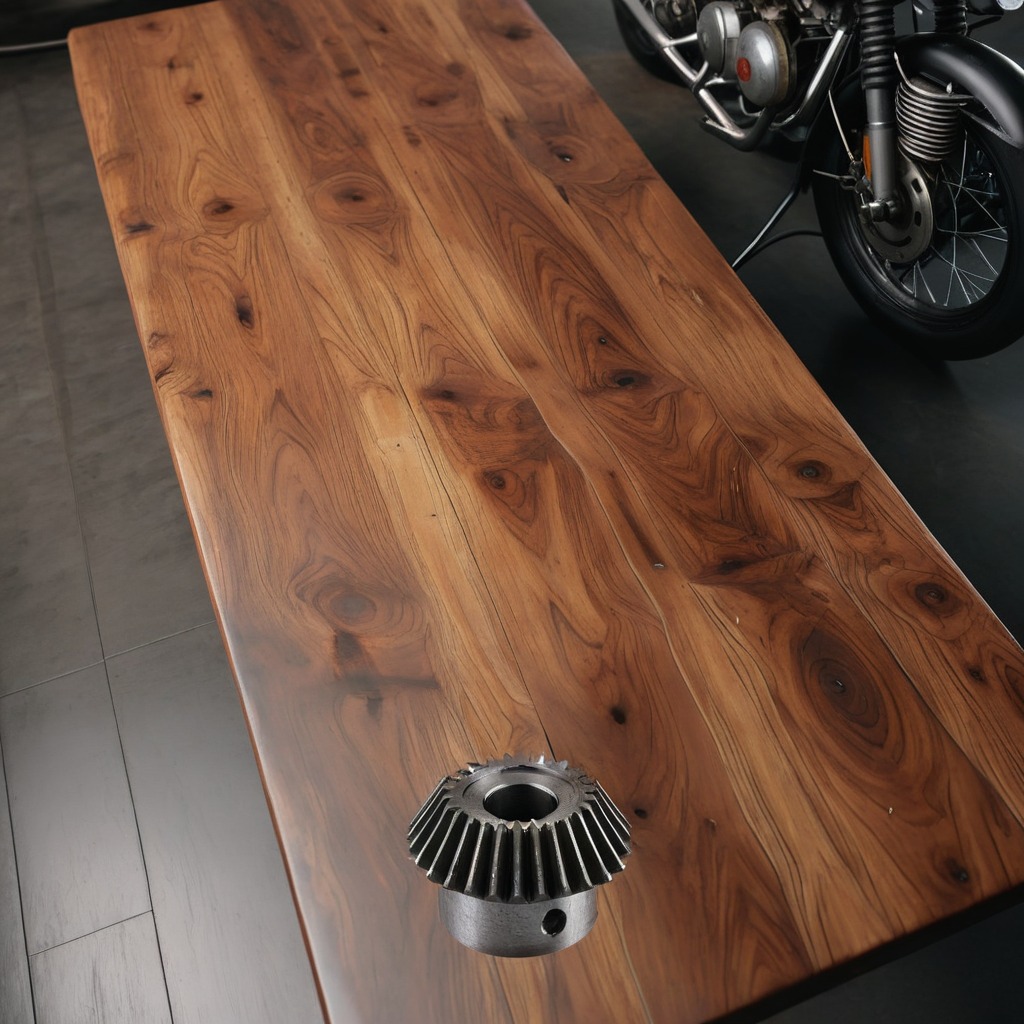
A steel gear with teeth is lying on an oil-spilled wooden table in a vintage motorcycle garage.